Interaction volume radius: 10 \u00c5
Interaction volume height: 25 \u00c5
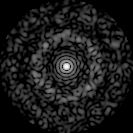
Disorder parameter: 0.8513